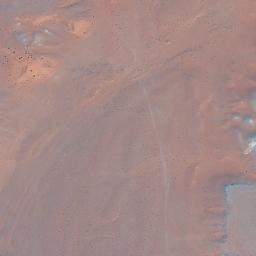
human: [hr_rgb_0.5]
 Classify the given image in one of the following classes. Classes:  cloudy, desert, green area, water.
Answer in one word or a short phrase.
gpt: desert